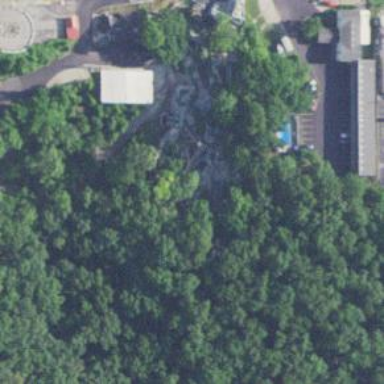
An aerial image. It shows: Miniature golf leisure land.